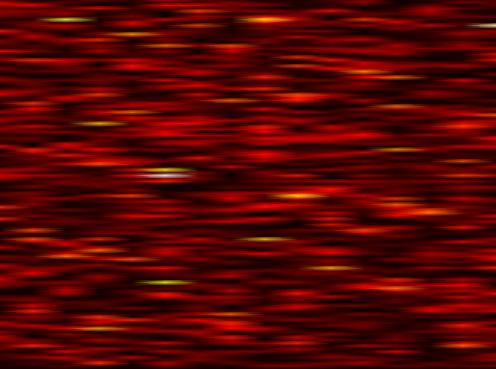
Label: FBMC